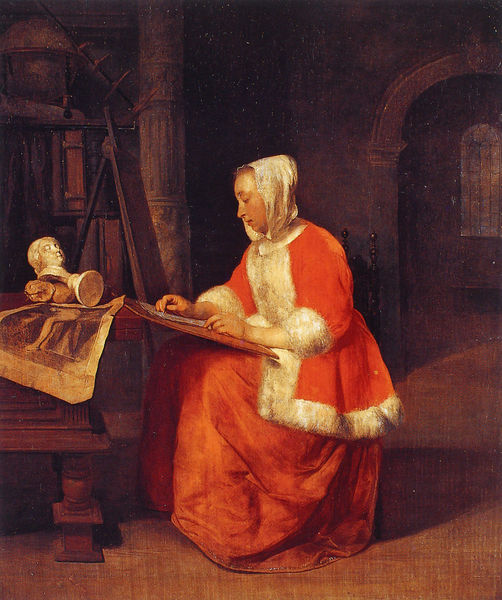
Titel: Zeichnendes Mädchen
Künstler: Wienand von Steeg
Institution: London, National Gallery
Schlagwörter: dunkel, gemälde, kopf, umhang, weiß, fenster, frau, holz, profil, raum, säule, tisch, zimmer, rot, tuch, haube, rock, alt, jacke, pelz, bild, sitzend, blatt, papier, kopftuch, büste, lesen, atelier, staffelei, kammer, sticken, holztisch, gewölbe, malen, zeichnen, brief, schreiben, besatz, lesend, globus, dokument, arbeitend, malend, zeichnend, perlz